Question: I'm currently creating a drop-down search bar inside my app.
When the drop down animation begins a new '-UIView' overlays the current one to create the black transparent effect.
However I need to know how I can create a listener that sends an action once my '-UIView' is touched.
This is how I created the transparent '-UIView' / '-UIWindow'
'''
UIWindow* window = [UIApplication sharedApplication].keyWindow;
blackView = [[UIView alloc] initWithFrame: CGRectMake ( 0, 0, 320, 750)];
blackView.backgroundColor = [UIColor blackColor];
[window addSubview:blackView];
blackView.alpha = 0.6;
'''
Image of the drop-down and the '-UIView'.

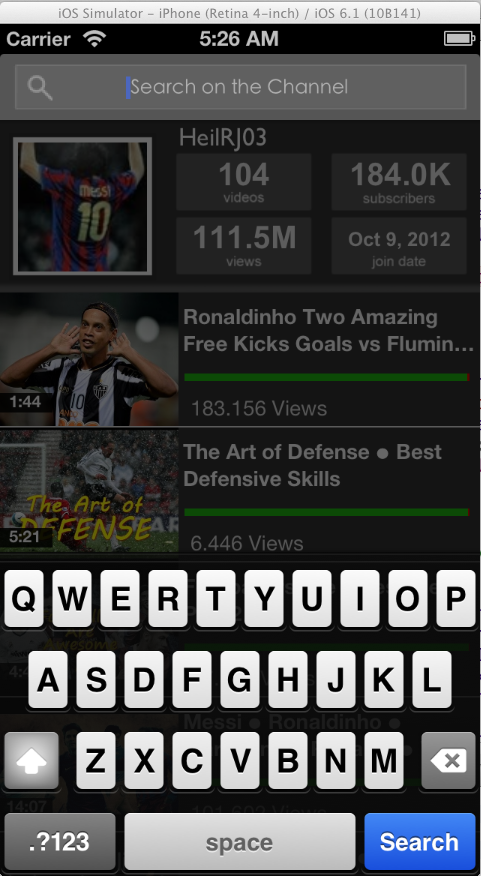
Answer: Best way is Add 'UITapGestureRecognizer' to your view such like,
'''
UITapGestureRecognizer *gestureRec = [[UITapGestureRecognizer alloc] initWithTarget:self action:@selector(TouchViewMethod:)];
gestureRec.numberOfTouchesRequired = 1;
gestureRec.numberOfTapsRequired = 1;
[self.yourViewName addGestureRecognizer:gestureRec];
'''
Method
'''
-(void)TouchViewMethod:(UITapGestureRecognizer *)touch
{
//// Do your stuff;
}
'''